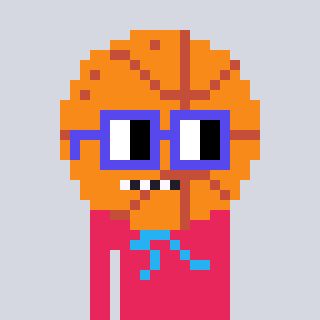
a pixel art character with square blue glasses, a basketball-shaped head and a redpinkish-colored body on a cool background